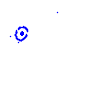
Particle: pion